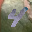
Label: 4